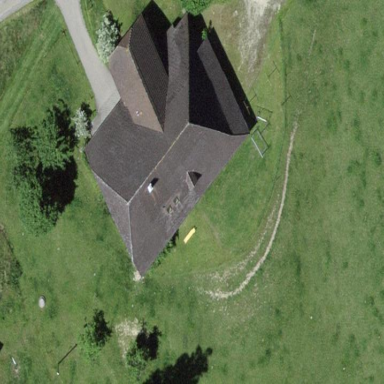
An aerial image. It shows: Farm building.